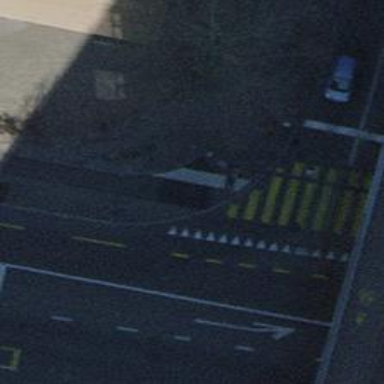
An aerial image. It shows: Kerb serving as barrier.